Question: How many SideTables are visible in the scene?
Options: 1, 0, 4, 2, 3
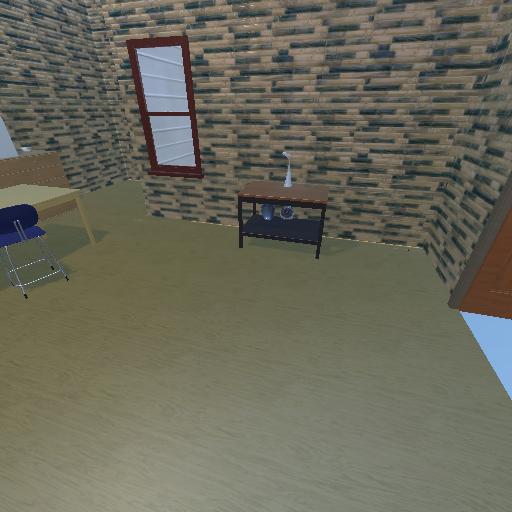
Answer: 1